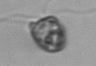
Label: flagellate_morphotype1